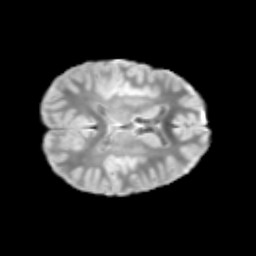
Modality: T2w
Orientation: axial
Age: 9
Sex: male
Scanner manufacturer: siemens
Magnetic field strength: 3 T
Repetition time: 3.8 s
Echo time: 0.07 s